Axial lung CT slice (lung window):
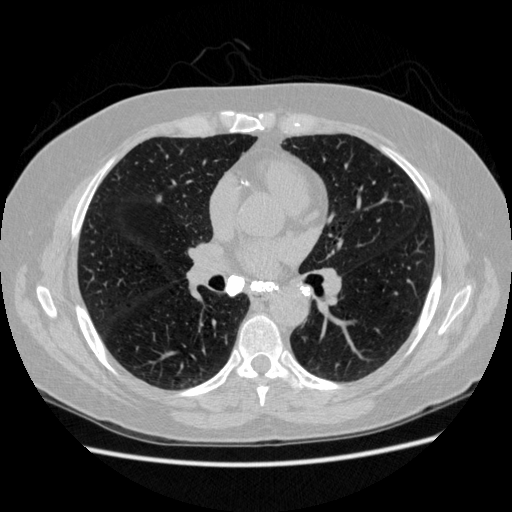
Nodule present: yes
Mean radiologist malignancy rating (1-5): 2.5